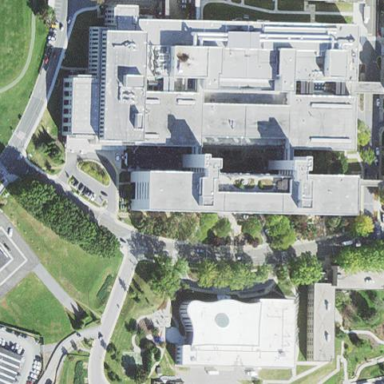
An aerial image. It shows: Hospital building.